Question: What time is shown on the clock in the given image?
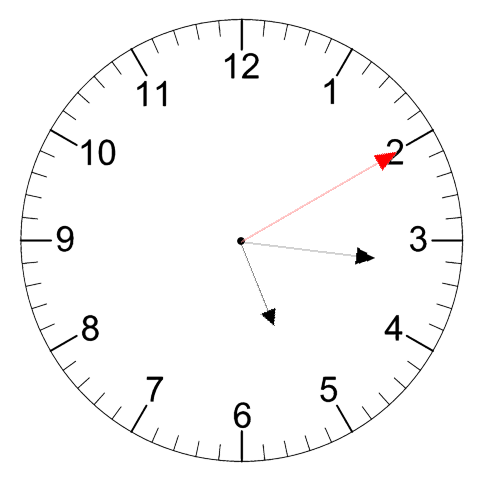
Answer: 05:16:10